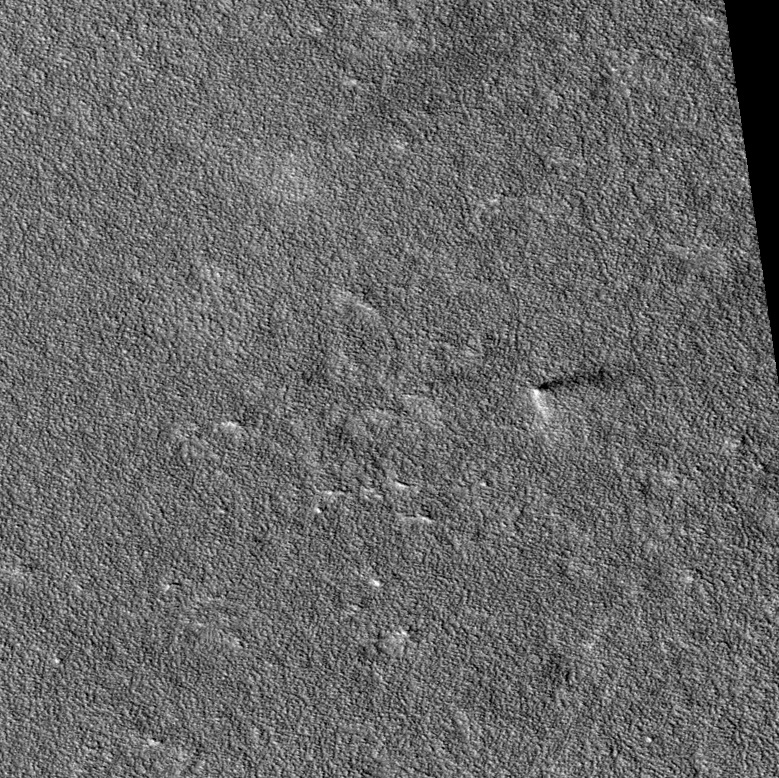
Label: dustdevil